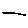
Label: line